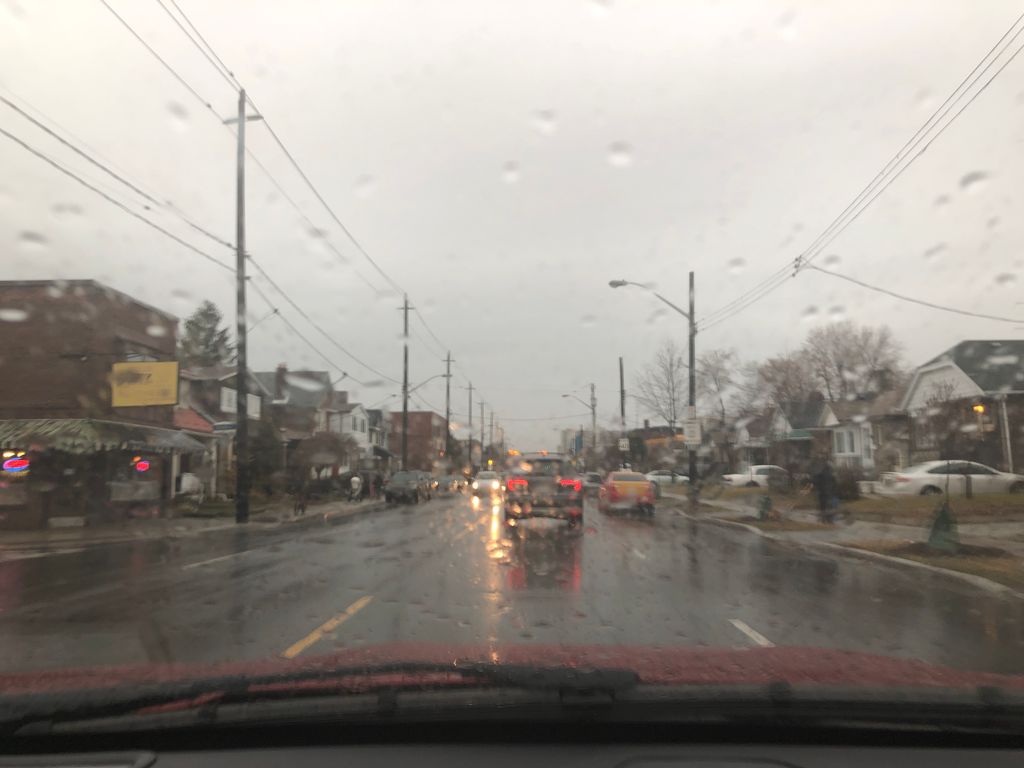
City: toronto